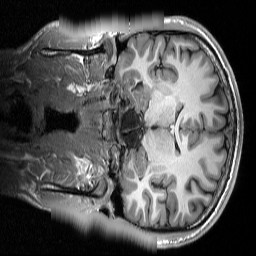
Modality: T1w
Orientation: coronal